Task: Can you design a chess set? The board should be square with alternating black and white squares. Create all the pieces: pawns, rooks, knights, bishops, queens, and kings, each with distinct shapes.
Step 1216:
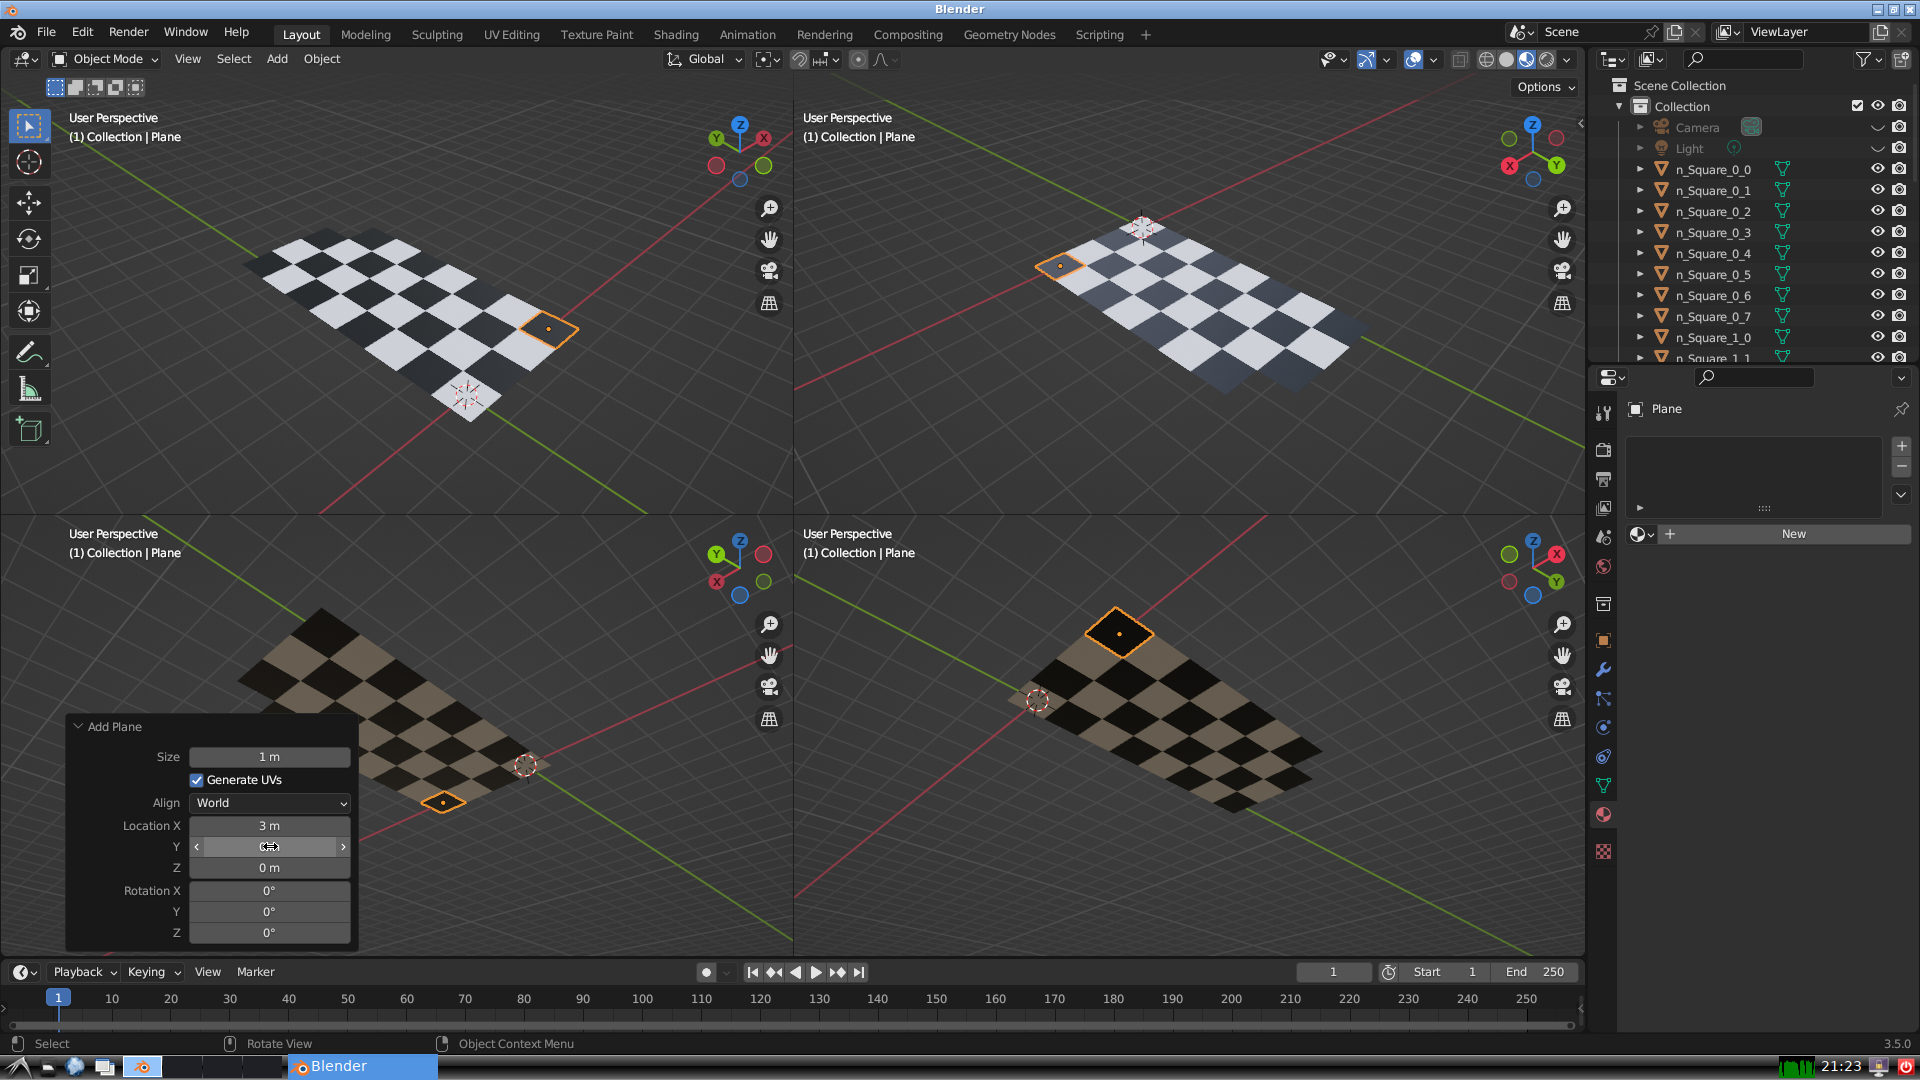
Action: click: no